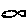
Label: fish